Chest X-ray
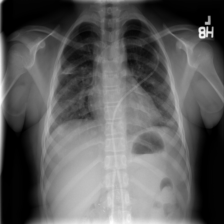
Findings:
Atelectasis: negative
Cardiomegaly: negative
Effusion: negative
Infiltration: negative
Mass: negative
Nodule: negative
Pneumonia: negative
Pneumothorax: negative
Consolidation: negative
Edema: negative
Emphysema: negative
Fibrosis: negative
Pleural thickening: positive
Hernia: negative